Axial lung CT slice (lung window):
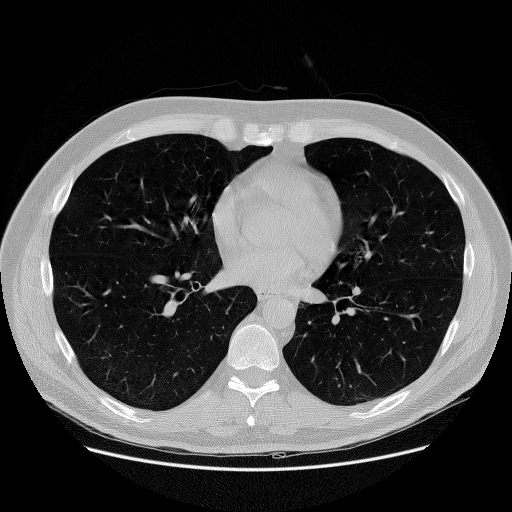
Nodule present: no